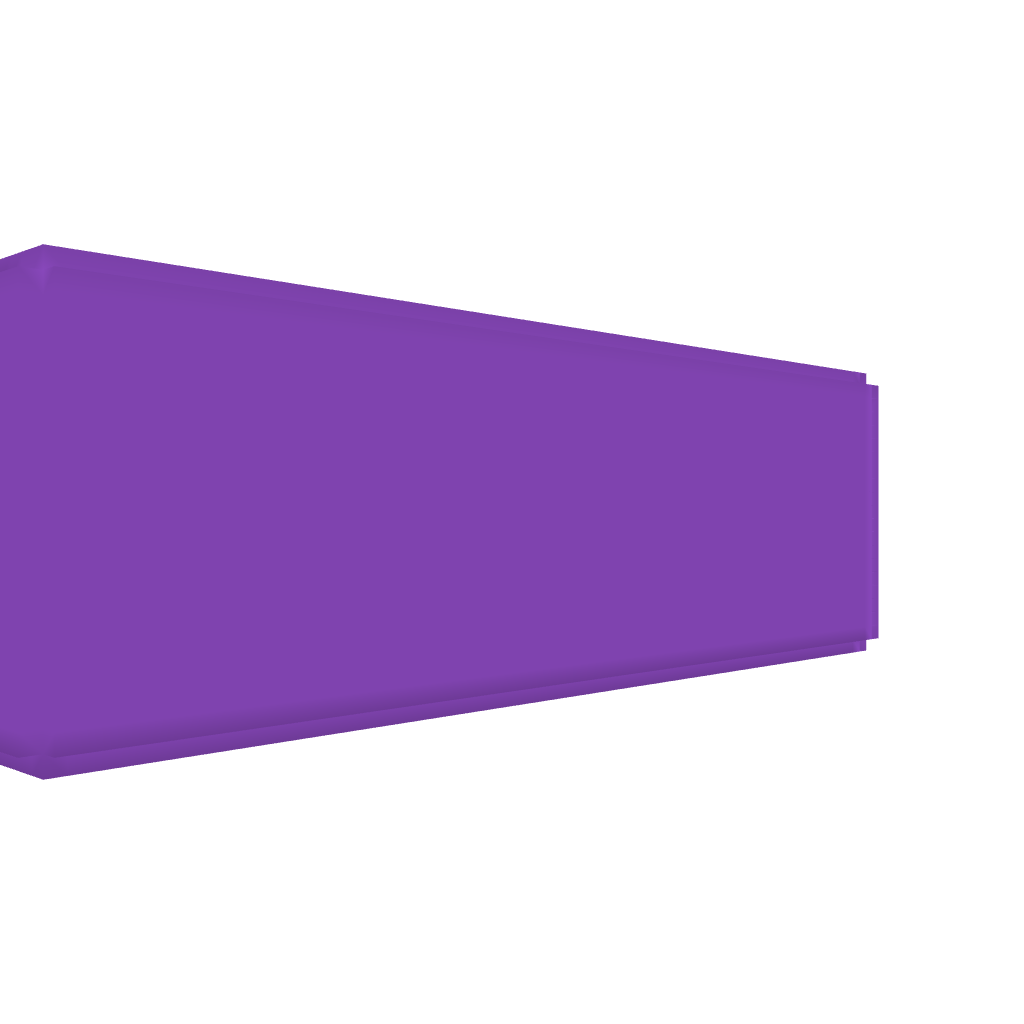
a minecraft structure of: Small Parkour Challenge bad low quality